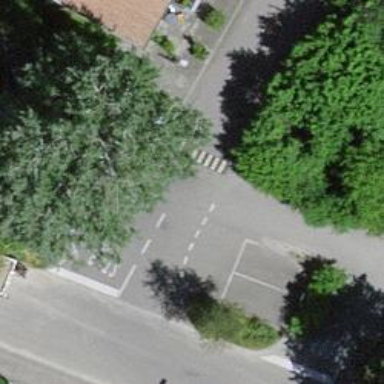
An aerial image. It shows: Bump for traffic calming.